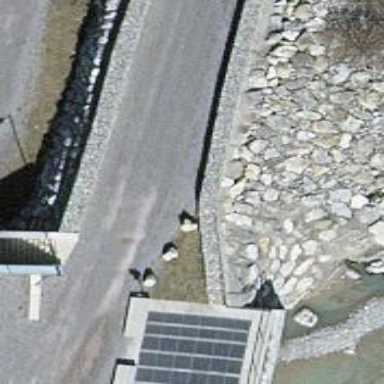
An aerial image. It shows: Wall barrier.